Question: Is there an analogue of <URL> which runs under windows?

It has minimalistic but very convenient interface (ncurses-based) close to command-line.
Most operations can be done via two keystrokes.
NB I've read <URL> but found nothing appropriate.
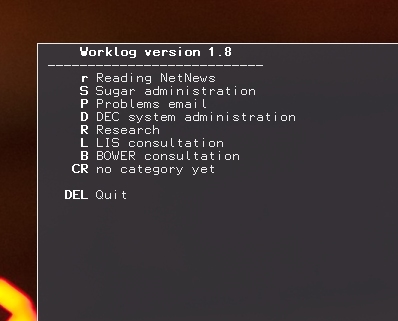
Answer: For pure-Python solution see <URL>. It's very simple to use and provides a tab-completion by editing '.bashrc':
'''
$ timed start myproject
starting work on myproject
at 16:35 on 07 Feb 2011
$ timed
working on myproject:
from 16:35 on 07 Feb 2011
to now, 17:00 on 07 Feb 2011
=> 0h25m have elapsed
$ timed stop
worked on myproject
from 16:35 on 07 Feb 2011
to now, 17:40 on 07 Feb 2011
=> 1h5m elapsed
$ timed summary
myproject 1h5m
$ cat ~/.timed
myproject: 16:35 on 07 Feb 2011 - 17:40 on 07 Feb 2011
$ cat ~/.timed | grep "Jan 2011" | timed parse
'''